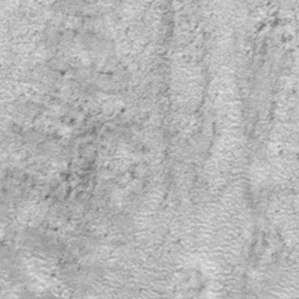
Label: frost